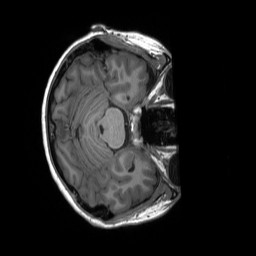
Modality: T1w
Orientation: axial
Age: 29
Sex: female
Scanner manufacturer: siemens
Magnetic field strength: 3 T
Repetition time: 2.3 s
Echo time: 0.00232 s